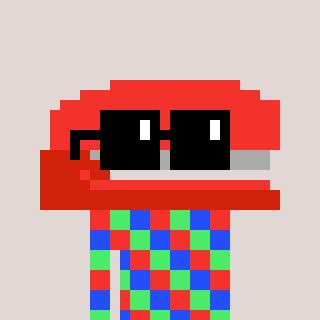
a pixel art character with square black sunglasses, a stapler-shaped head and a grayscale-colored body on a warm background